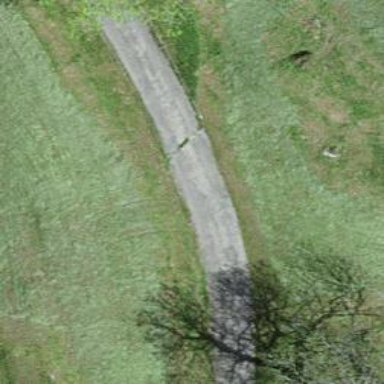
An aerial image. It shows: Unclassified road.